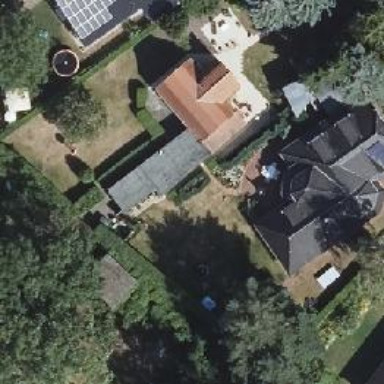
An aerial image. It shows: Detached building.